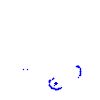
Particle: proton